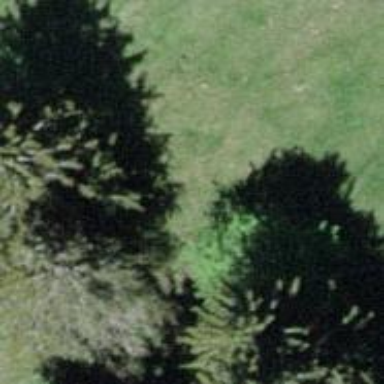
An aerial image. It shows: Needle-leaved tree in natural setting.